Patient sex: M
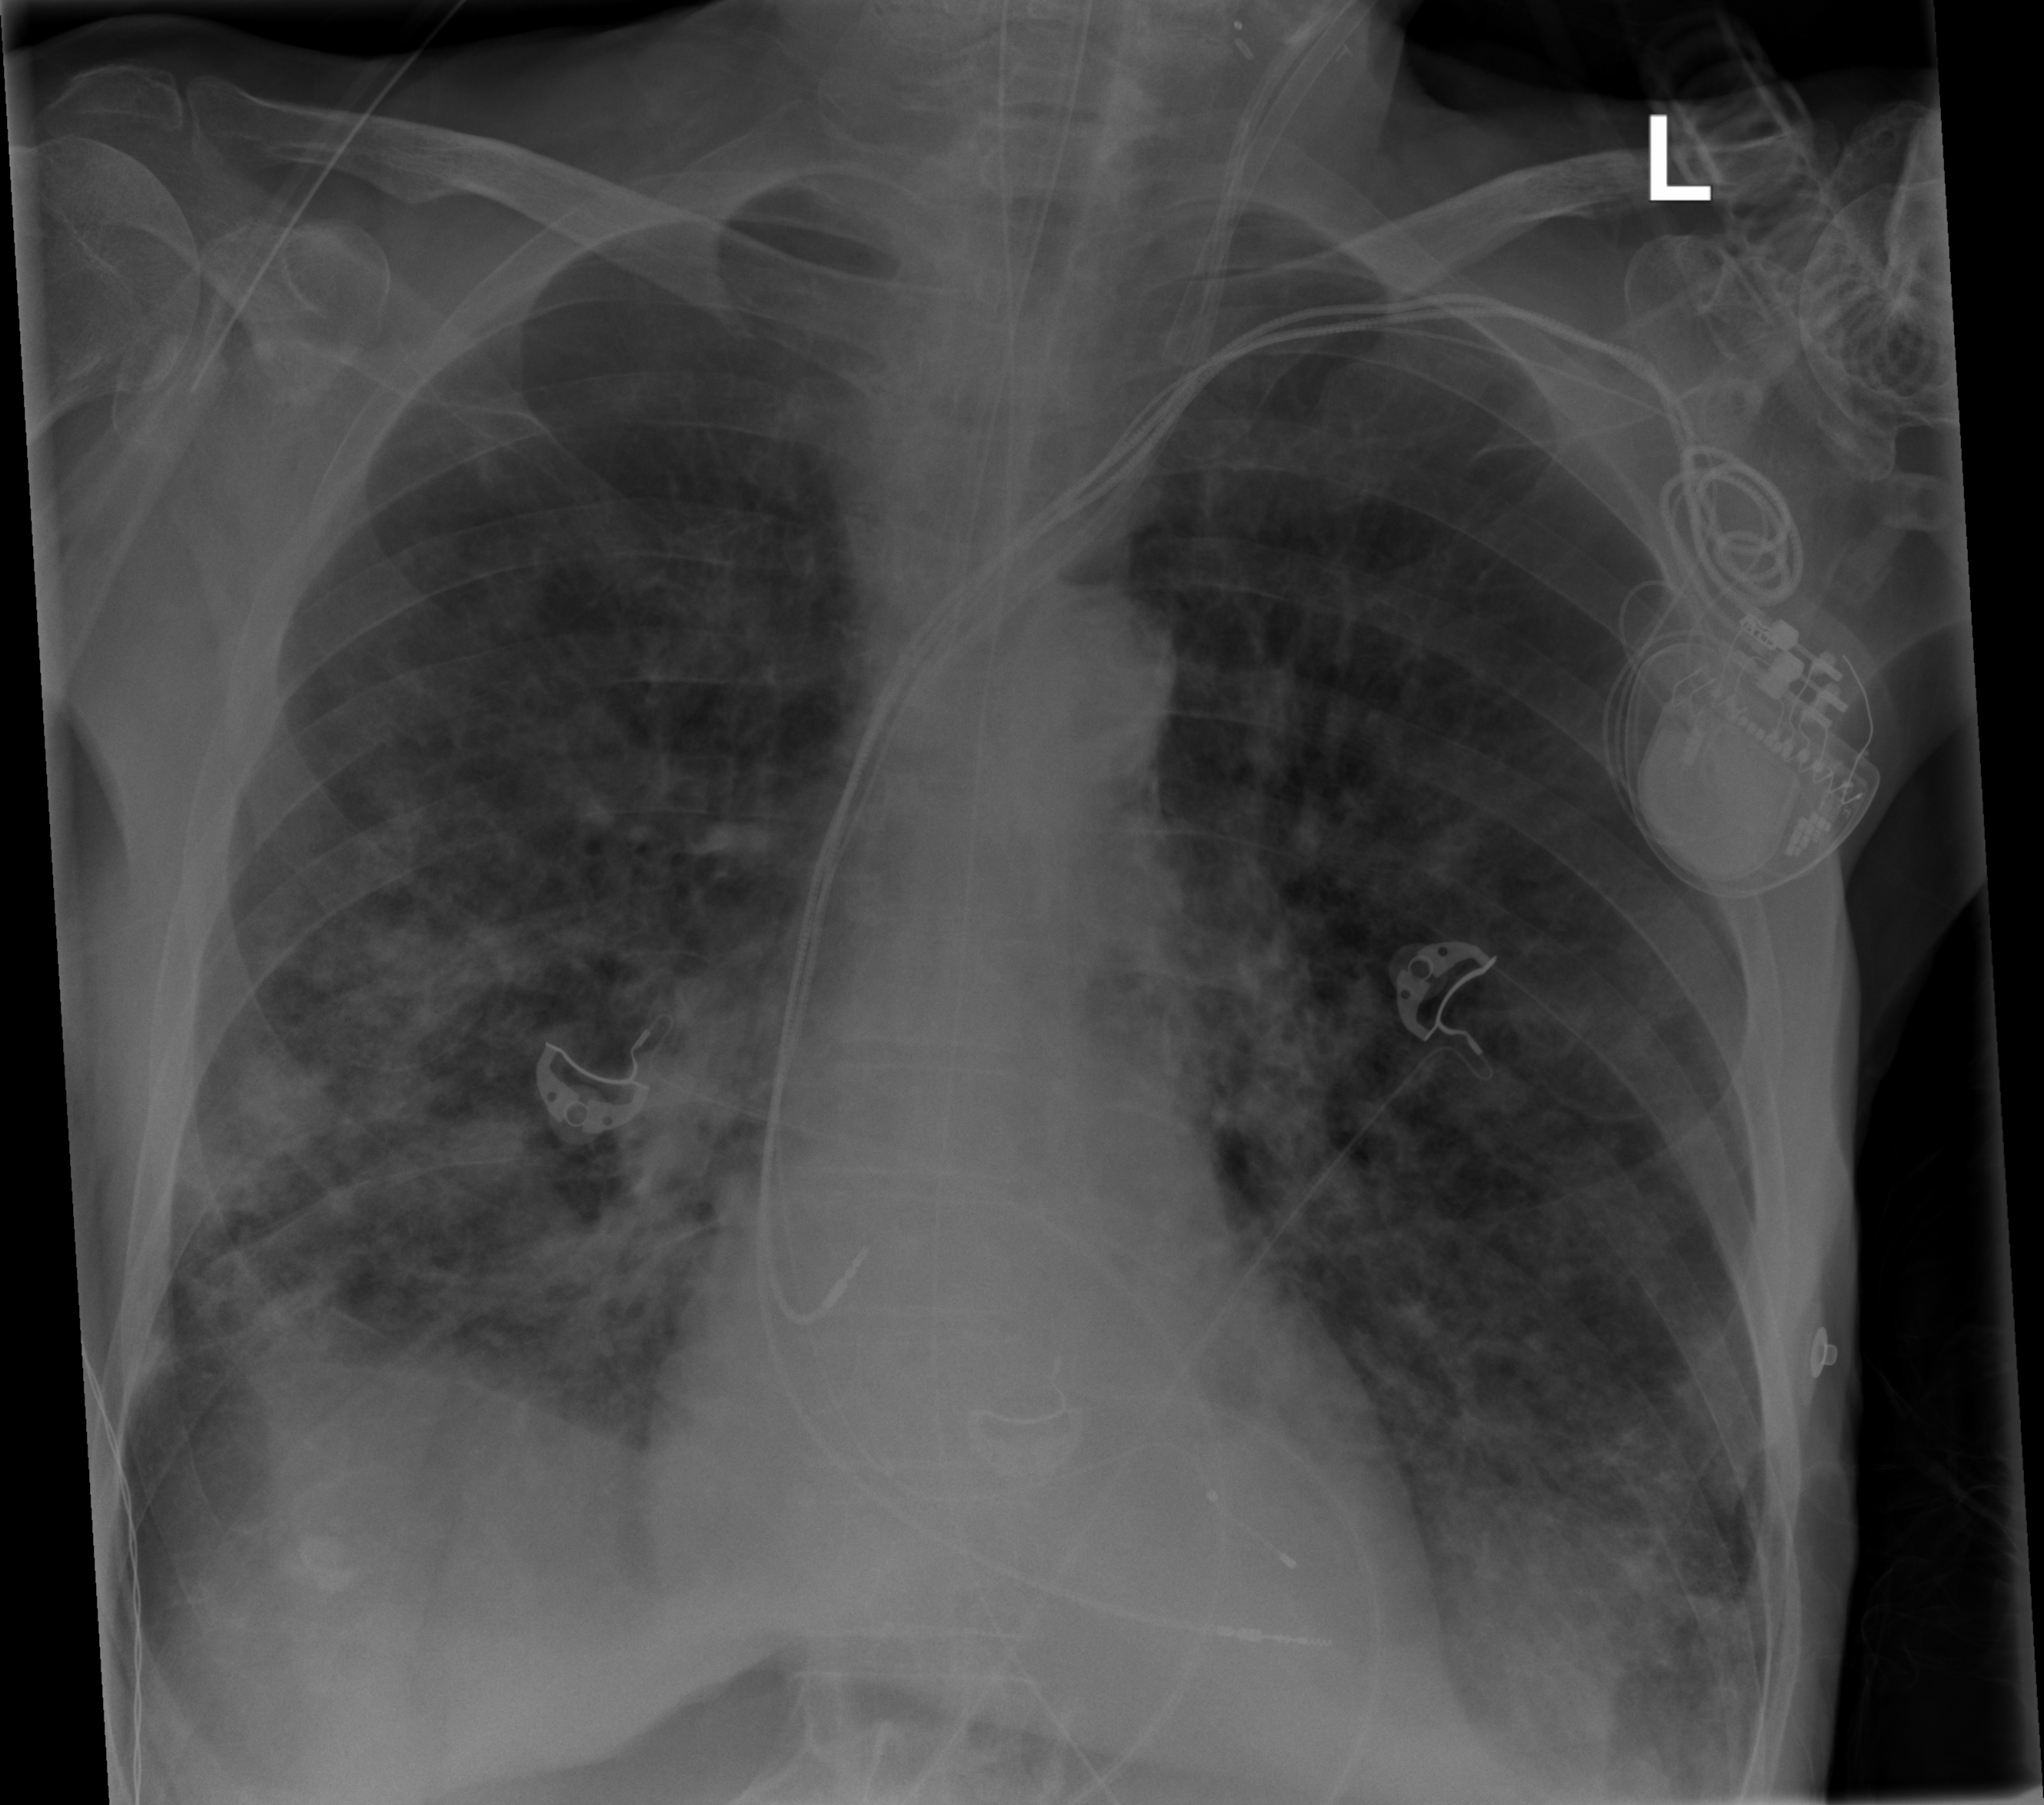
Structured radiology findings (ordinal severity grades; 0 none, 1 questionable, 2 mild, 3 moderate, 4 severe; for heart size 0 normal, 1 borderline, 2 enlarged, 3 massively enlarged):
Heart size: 0
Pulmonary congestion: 0
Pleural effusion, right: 2
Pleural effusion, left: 2
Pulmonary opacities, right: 3
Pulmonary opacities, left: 2
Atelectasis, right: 3
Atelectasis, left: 2